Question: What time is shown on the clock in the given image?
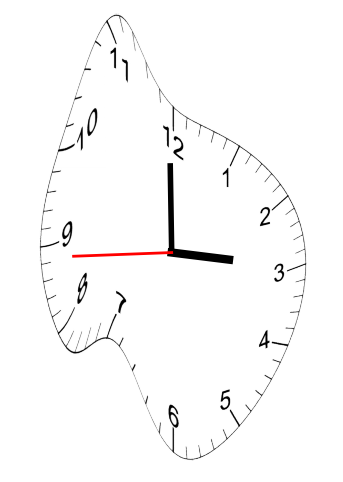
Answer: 02:59:44